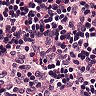
Metastatic tissue present: no